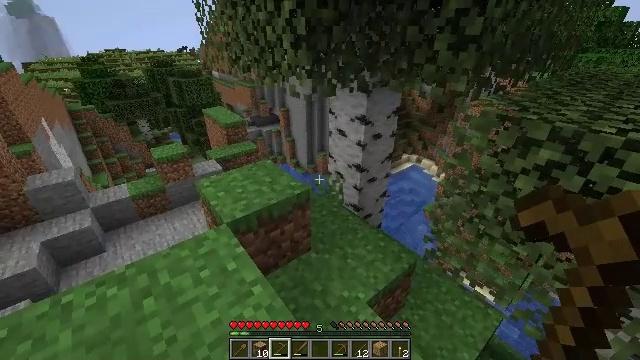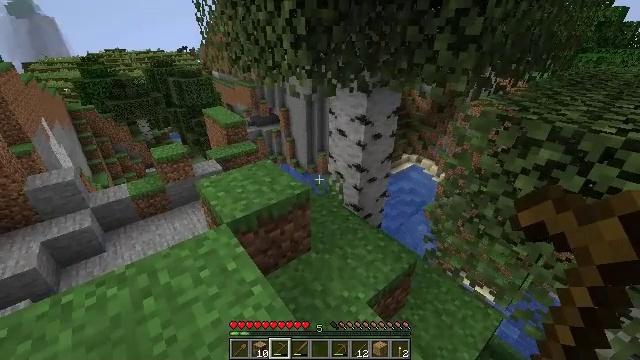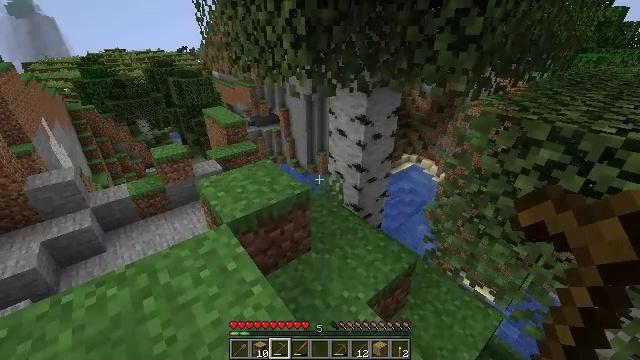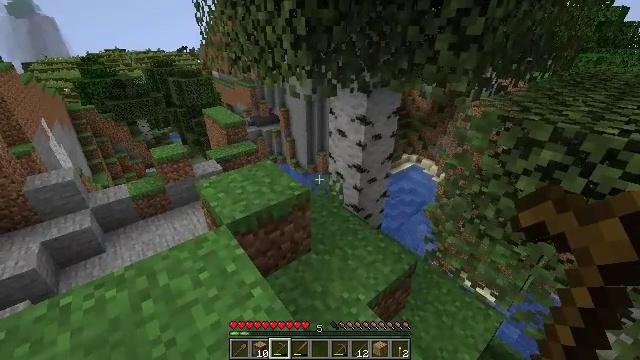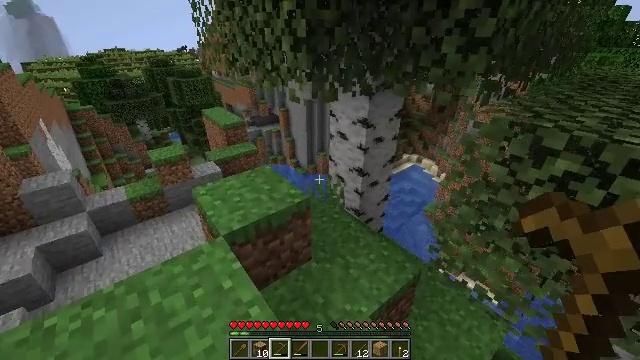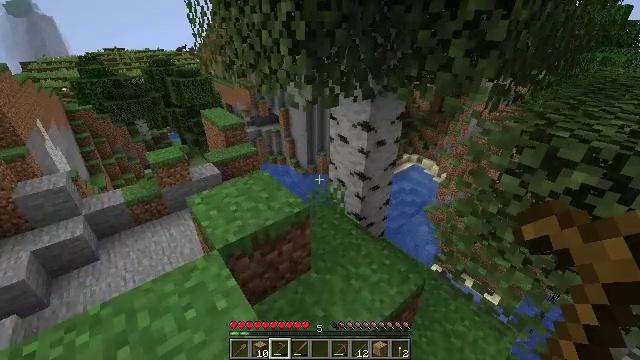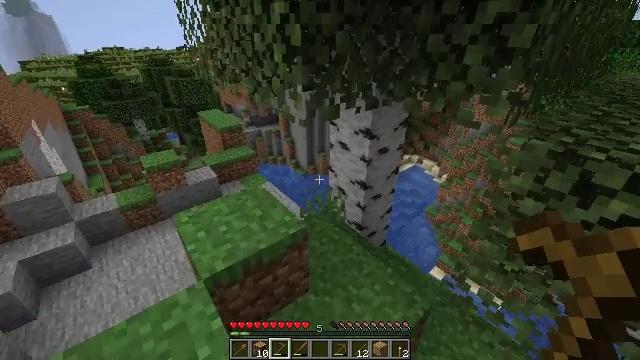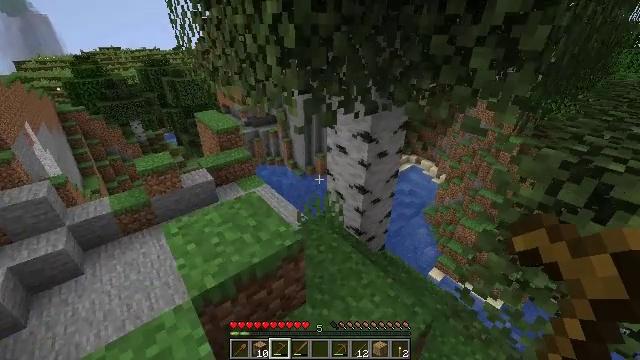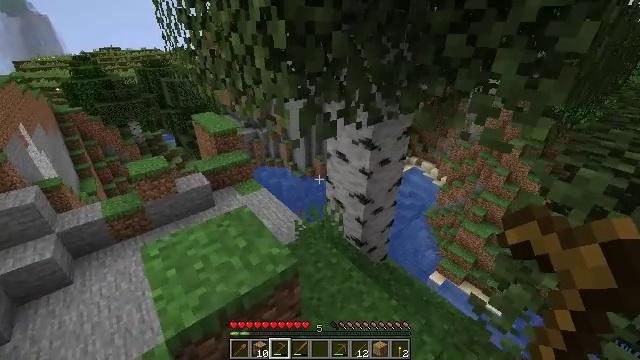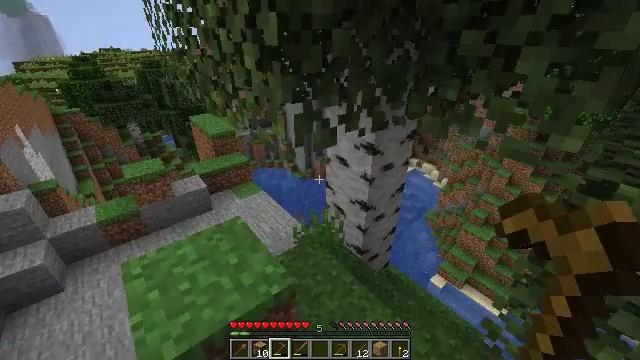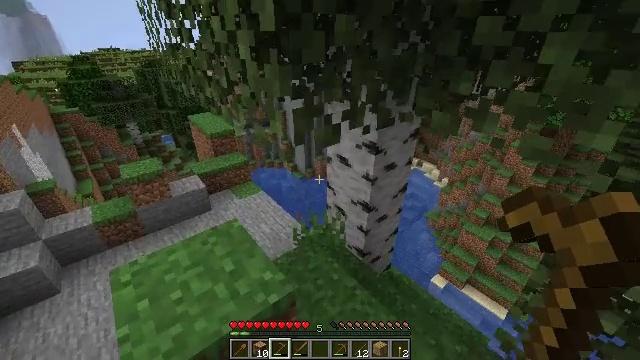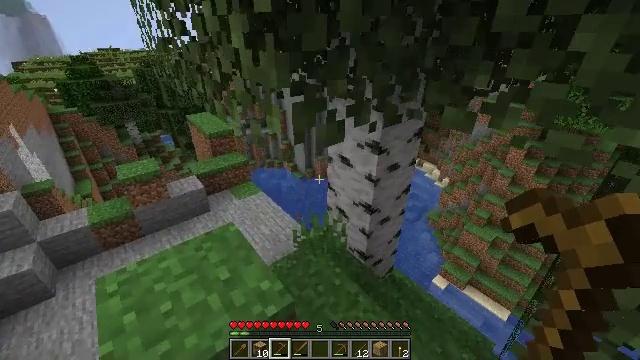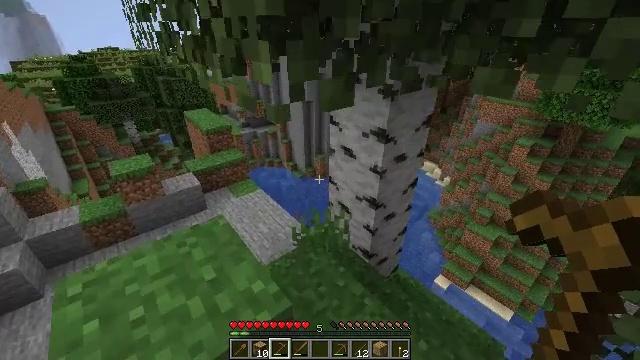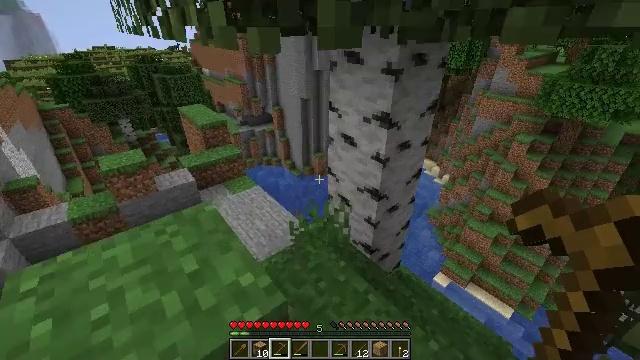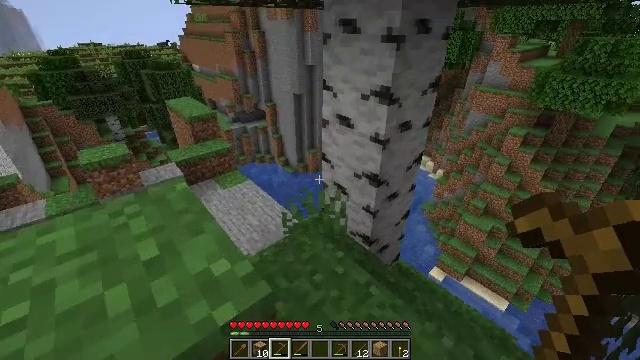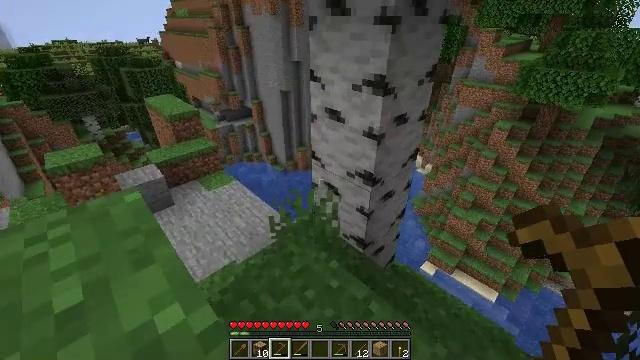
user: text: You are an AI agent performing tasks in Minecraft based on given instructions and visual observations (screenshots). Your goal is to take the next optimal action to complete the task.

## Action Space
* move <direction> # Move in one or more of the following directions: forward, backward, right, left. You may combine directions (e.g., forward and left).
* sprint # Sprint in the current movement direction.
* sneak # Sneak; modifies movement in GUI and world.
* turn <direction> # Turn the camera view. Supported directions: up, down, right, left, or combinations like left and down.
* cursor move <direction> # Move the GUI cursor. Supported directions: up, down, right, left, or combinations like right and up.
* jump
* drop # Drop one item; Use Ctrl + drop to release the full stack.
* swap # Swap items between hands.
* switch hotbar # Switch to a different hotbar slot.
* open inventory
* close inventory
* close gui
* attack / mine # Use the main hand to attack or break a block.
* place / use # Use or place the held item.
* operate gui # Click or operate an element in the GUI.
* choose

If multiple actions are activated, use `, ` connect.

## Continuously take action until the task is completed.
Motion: motion action
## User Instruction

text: Chop down the birch log.
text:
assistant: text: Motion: no_op
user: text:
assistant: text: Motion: no_op
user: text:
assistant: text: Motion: move forward
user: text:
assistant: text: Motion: move forward
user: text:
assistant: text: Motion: move forward
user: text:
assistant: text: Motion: move forward
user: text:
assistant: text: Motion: move forward
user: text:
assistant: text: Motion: move forward
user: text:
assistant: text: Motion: move forward
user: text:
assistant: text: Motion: move forward
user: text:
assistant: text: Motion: move forward
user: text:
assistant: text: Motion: move forward
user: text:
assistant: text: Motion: move forward
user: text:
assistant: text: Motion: move forward, turn right
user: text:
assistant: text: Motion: move forward, turn right
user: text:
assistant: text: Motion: move forward, turn right
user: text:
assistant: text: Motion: move forward, turn right
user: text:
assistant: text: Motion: move forward, turn right and up
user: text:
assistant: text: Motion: turn right and up
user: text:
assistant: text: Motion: turn right and up
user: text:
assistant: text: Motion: no_op
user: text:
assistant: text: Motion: no_op
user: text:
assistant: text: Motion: no_op
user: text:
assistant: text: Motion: no_op
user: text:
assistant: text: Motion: attack / mine
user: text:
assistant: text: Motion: attack / mine
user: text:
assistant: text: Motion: attack / mine
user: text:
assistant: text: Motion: attack / mine
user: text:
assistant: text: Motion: attack / mine
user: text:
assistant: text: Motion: attack / mine